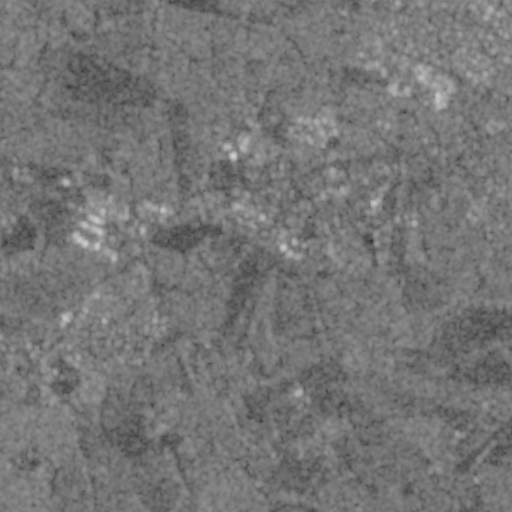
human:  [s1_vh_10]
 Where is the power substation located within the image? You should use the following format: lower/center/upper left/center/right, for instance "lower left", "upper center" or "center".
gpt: The power substation is located in the center of the image.
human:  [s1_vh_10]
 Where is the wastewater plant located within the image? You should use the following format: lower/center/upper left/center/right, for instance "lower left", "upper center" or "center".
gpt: The wastewater plant is located in the center of the image.
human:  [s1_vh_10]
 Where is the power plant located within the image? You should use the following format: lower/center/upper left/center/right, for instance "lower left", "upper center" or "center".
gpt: There is no power plant in the image.

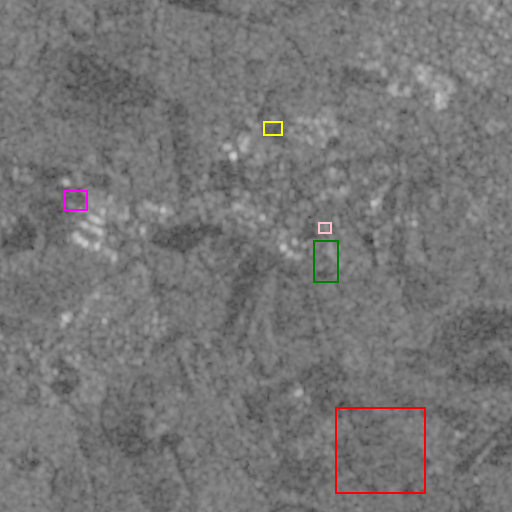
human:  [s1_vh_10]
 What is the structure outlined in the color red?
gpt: The structure outlined in red is a crop field.
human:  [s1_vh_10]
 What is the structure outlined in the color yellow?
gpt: The structure outlined in yellow is a park.
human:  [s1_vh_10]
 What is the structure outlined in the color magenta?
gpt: The structure outlined in magenta is a parking lot.
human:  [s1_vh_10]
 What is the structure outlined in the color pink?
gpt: The structure outlined in pink is a power substation.
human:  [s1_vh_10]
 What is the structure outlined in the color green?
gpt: The structure outlined in green is a wastewater plant.
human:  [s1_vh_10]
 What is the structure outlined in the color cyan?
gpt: There is no cyan outline.